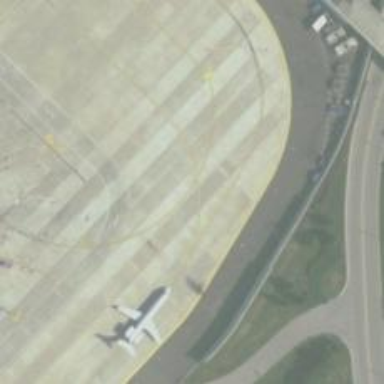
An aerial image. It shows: Image of taxiway at airport.